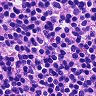
Metastatic tissue present: no